Aerial crown-view tile of a tropical tree (Barro Colorado Island, Panama), acquired 20250124:
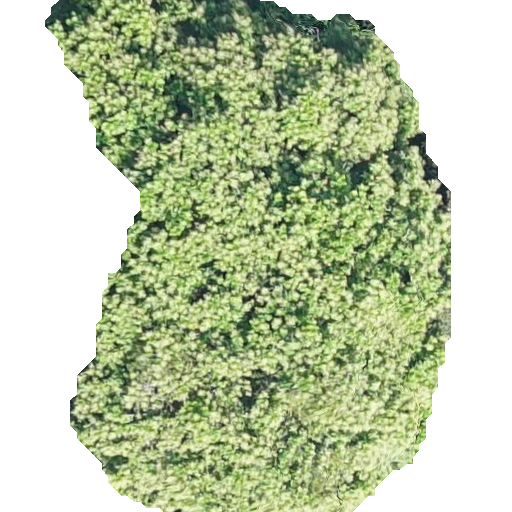
Species: Anacardium excelsum
GBIF accepted scientific name: Anacardium excelsum
Crown area: 257.051 m²